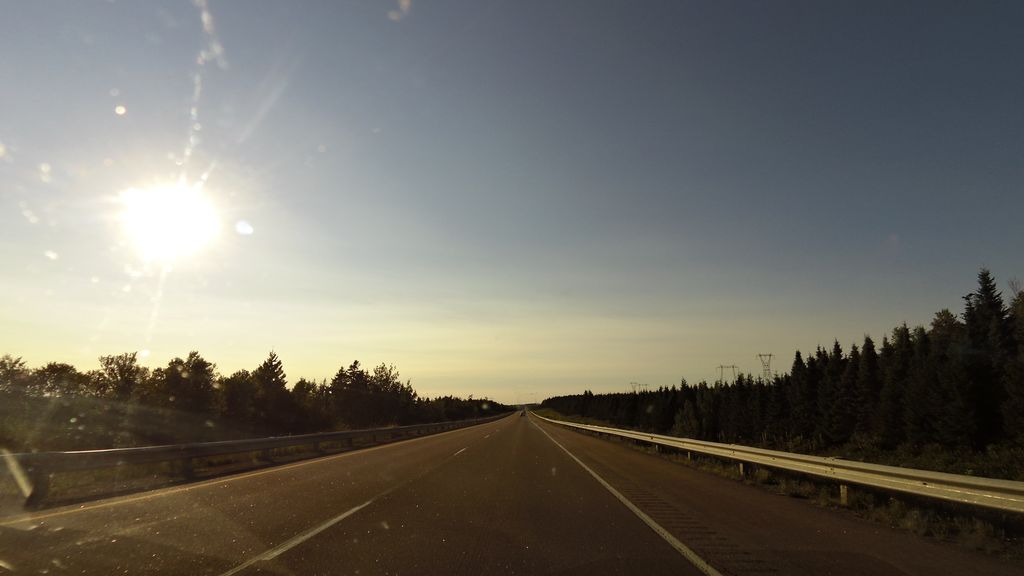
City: charlottetown